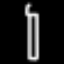
Label: pencil